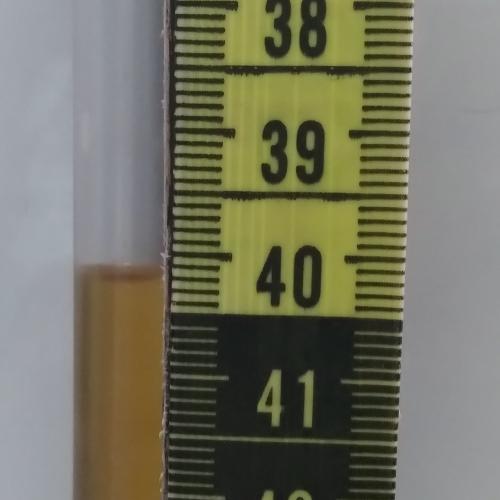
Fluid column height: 40.2 cm